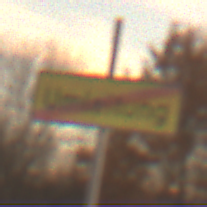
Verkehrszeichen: EndeDerUmleitungsankuendigung
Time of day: SunriseSunset
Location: Outdoor (Nature)
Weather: PartlyCloudy
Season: NotSpecified
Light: Natural